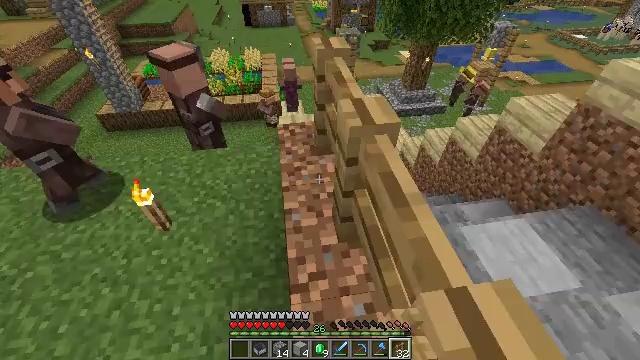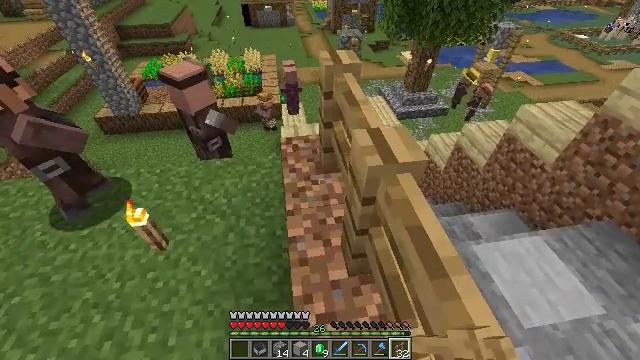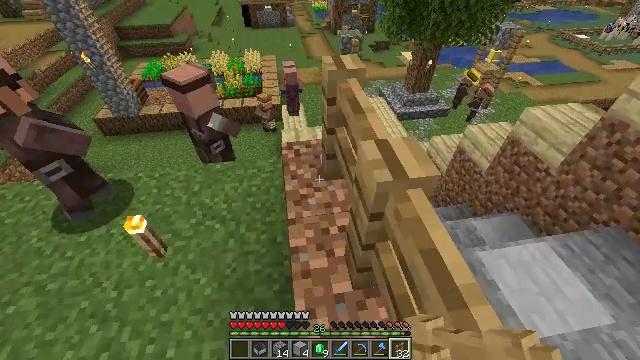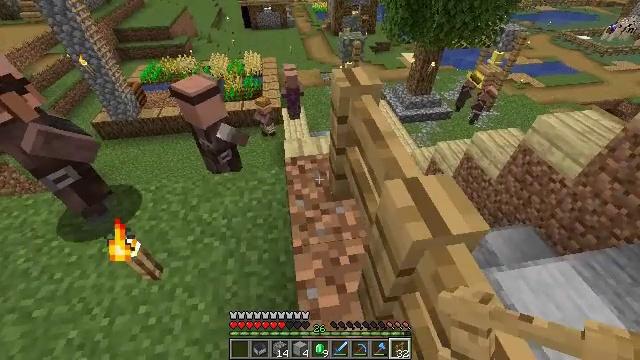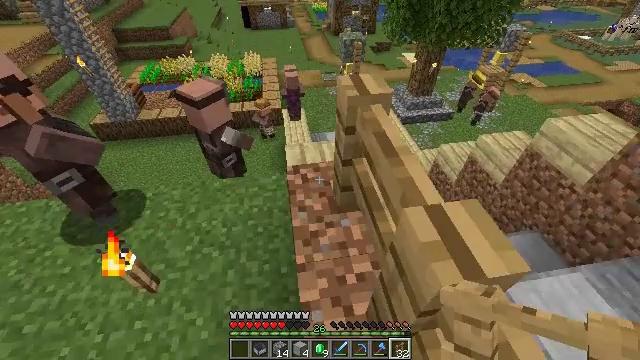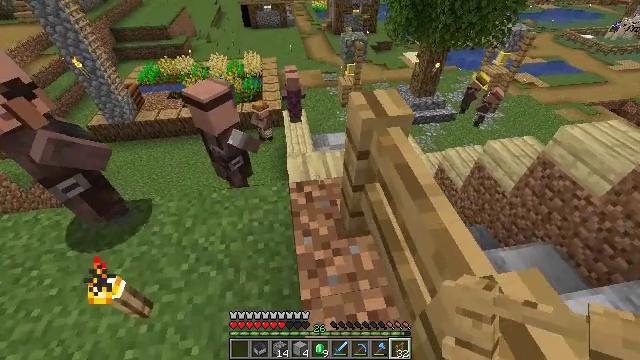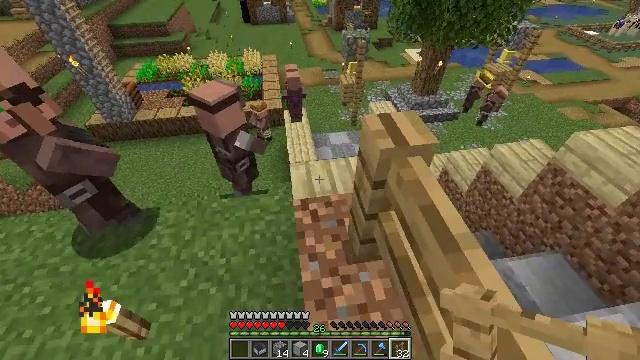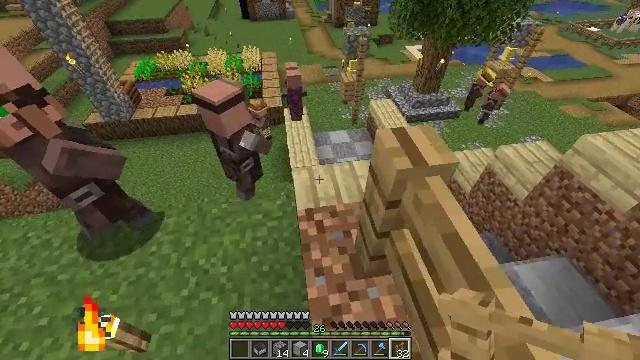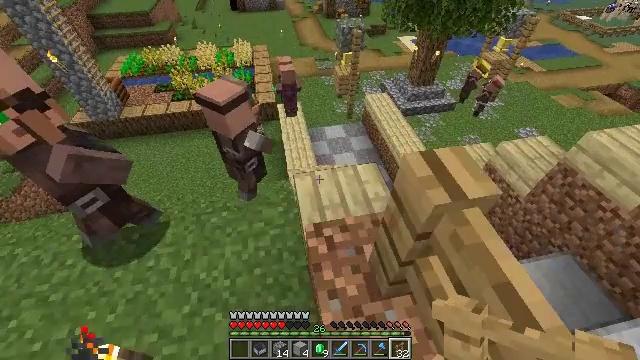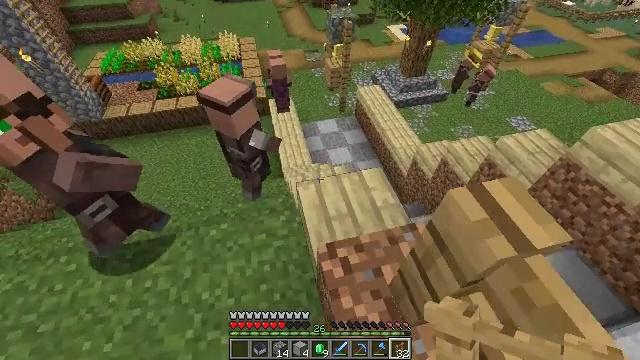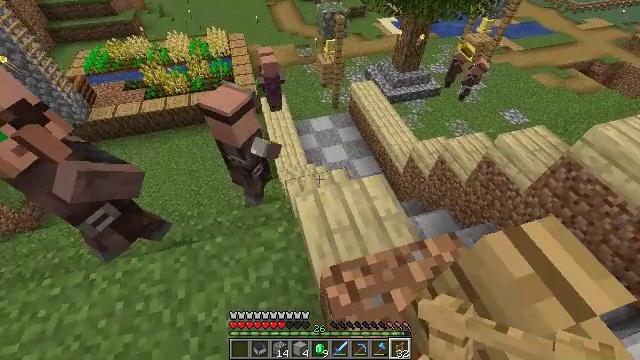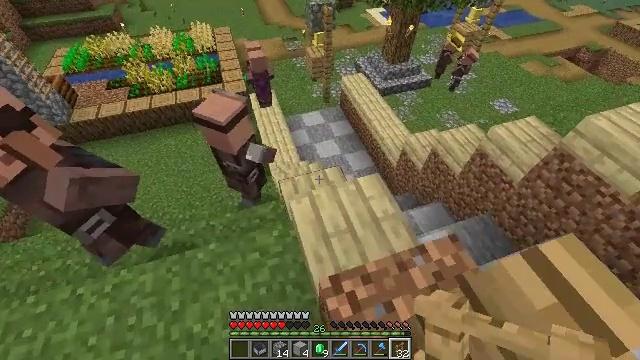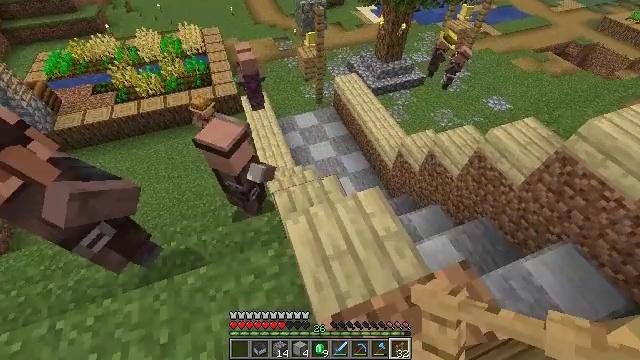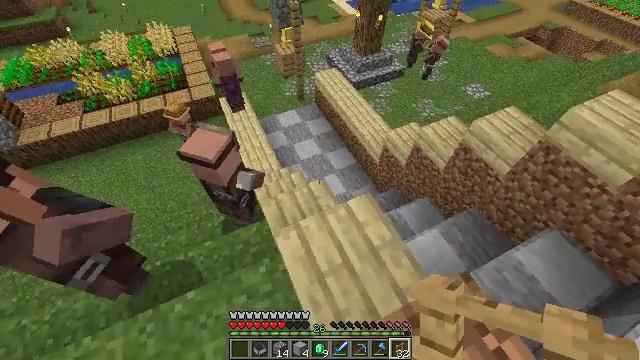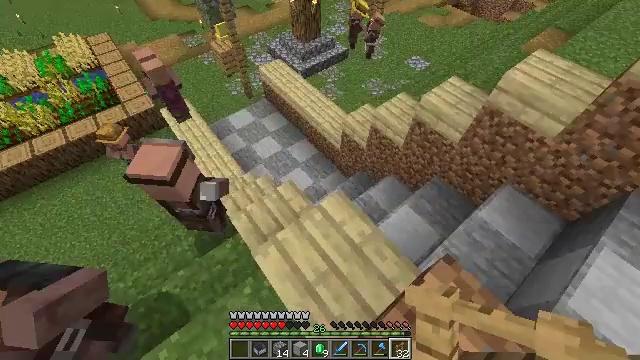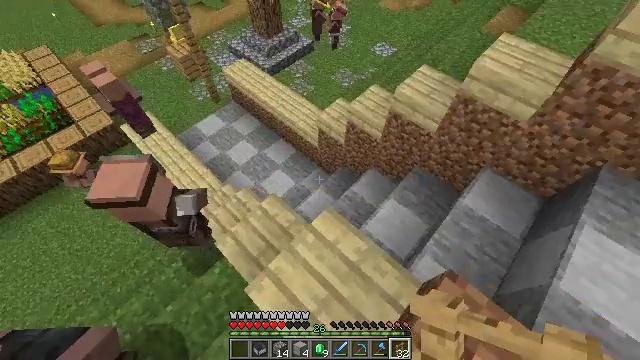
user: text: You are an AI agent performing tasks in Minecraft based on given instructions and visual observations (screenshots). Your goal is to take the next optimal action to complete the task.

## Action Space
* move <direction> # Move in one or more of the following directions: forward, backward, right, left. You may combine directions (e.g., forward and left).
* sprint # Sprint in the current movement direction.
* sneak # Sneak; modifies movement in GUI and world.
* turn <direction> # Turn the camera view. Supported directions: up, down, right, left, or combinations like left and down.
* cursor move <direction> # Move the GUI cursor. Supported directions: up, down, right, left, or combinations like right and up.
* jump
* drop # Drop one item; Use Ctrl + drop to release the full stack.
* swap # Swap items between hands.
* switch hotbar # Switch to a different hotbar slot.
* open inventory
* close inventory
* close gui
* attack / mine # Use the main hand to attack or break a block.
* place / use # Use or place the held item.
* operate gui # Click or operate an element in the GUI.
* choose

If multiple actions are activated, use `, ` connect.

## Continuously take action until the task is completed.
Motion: motion action
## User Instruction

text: Break the birch slab to collect it.
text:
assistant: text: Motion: move forward
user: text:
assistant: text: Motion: move forward
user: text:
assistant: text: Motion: move forward
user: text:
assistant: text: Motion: move forward
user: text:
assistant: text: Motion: move forward
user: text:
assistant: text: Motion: move forward and move left
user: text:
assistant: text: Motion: move forward and move left
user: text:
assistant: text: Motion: move forward and move left, turn right and down
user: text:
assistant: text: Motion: move forward, turn right and down
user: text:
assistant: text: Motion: move forward, turn right and down
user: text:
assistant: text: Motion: move forward, turn right and down
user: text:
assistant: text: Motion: move forward, turn right
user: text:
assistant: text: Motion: move forward, turn right and down
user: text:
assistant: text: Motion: move forward, turn right and down
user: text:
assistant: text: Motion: move forward, turn right and down
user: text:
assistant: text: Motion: move forward, turn right and down
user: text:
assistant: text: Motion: move forward, turn right
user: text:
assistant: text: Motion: move forward, turn right
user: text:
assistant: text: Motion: move forward, turn right
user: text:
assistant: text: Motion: move forward, turn right and up
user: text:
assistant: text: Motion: move forward, turn right and up
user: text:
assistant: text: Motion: move forward, turn right and up
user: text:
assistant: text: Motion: move forward, turn right and up
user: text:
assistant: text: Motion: move forward, sprint, turn right and up
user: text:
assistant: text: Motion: move forward, sprint, turn up
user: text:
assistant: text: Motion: move forward, sprint, turn left and up
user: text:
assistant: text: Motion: move forward, sprint, turn up
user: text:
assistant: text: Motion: move forward, sprint, turn up
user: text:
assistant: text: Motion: move forward, turn up
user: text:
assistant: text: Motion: move forward, turn up